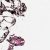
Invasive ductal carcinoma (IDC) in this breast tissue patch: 0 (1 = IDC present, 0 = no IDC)